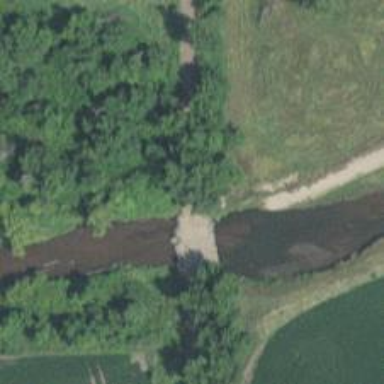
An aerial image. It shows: Low water crossing bridge over track.